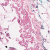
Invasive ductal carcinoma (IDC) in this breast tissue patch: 0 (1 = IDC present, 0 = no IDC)